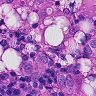
Metastatic tissue present: yes